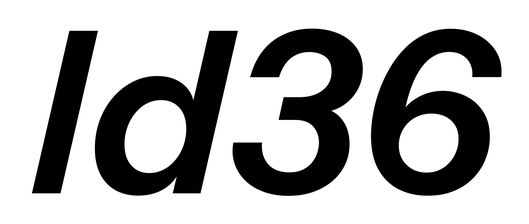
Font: InstrumentSans-Italic_SemiBold_Italic